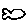
Label: fish